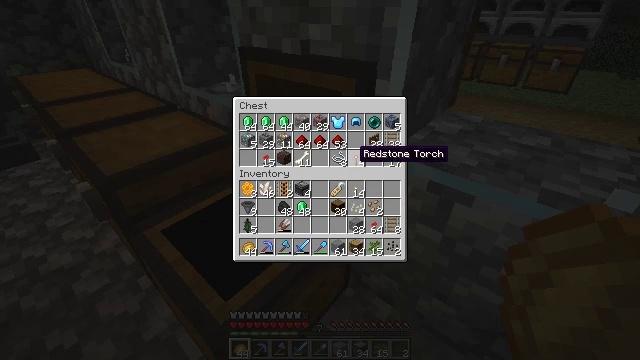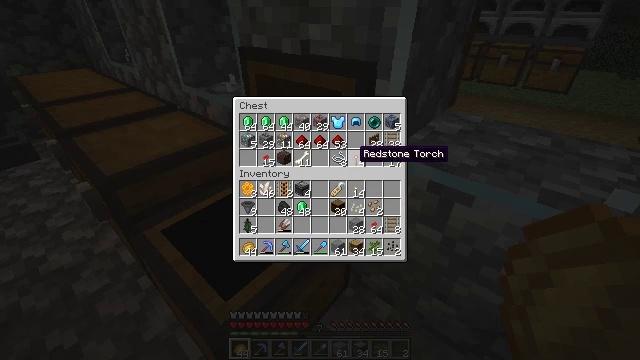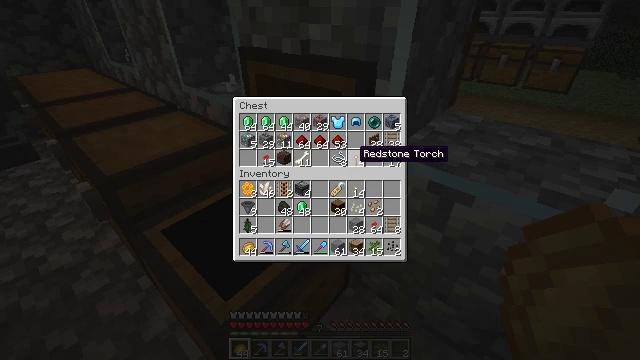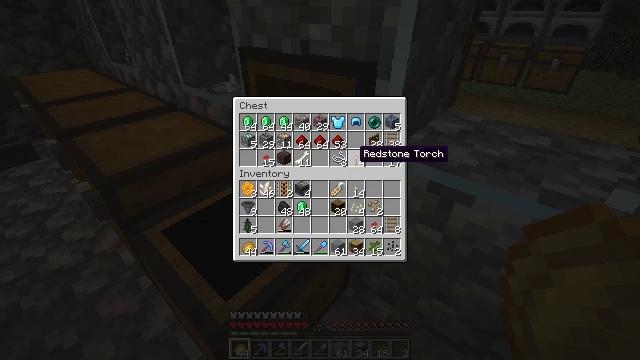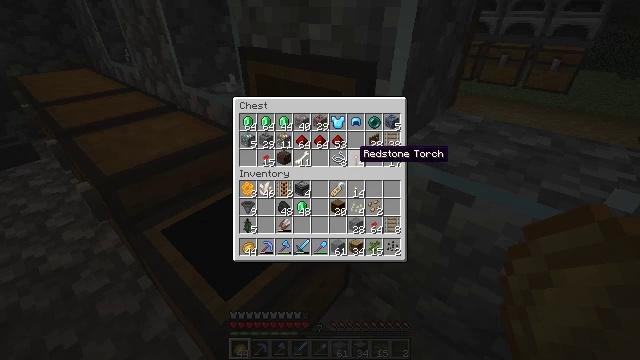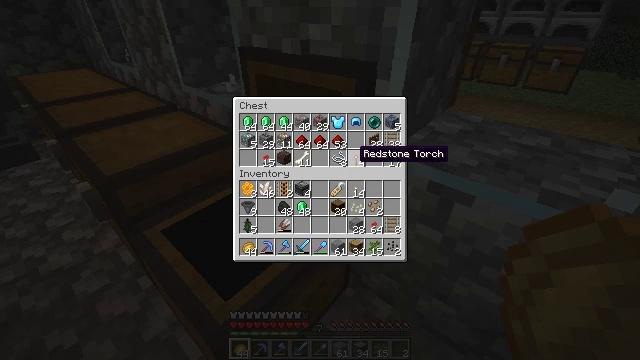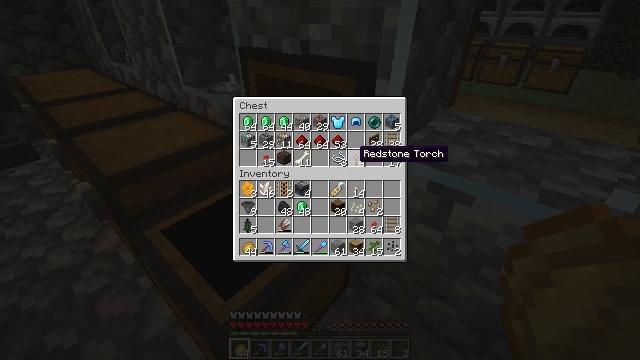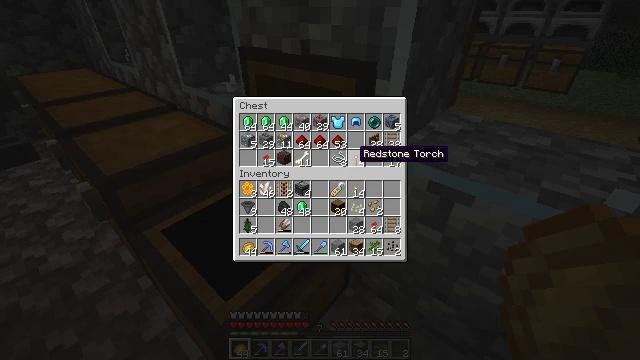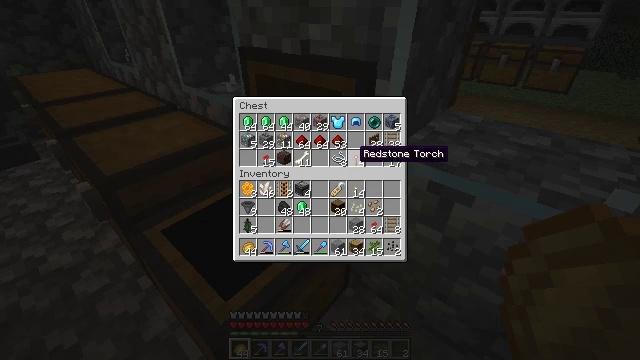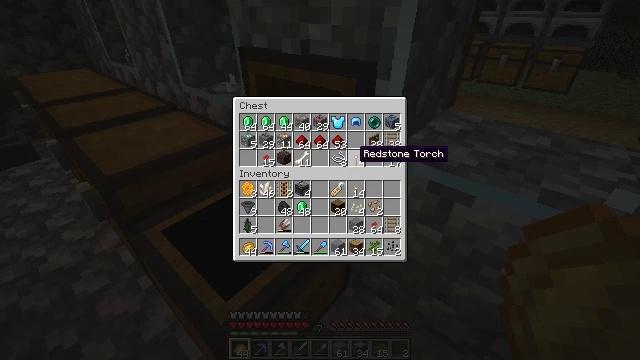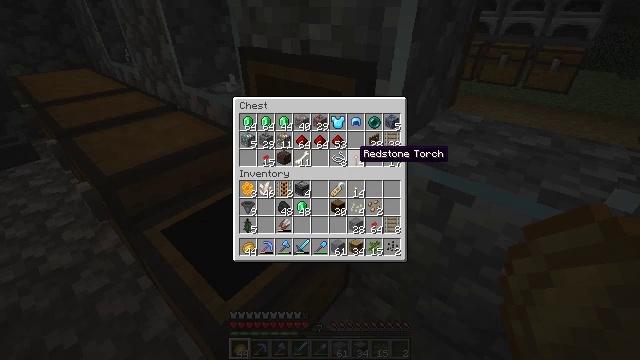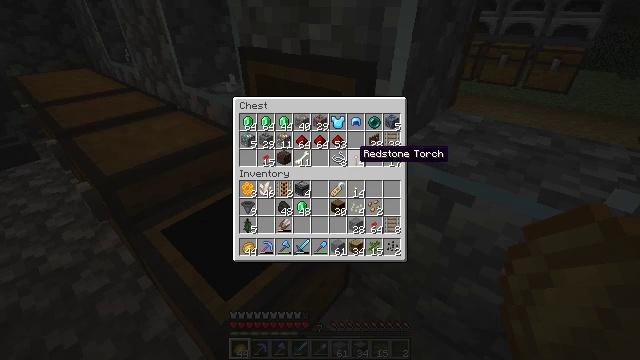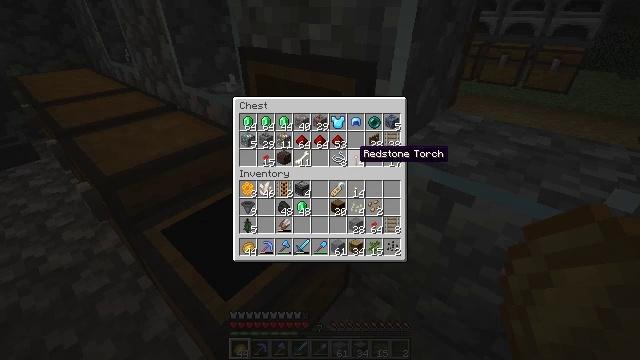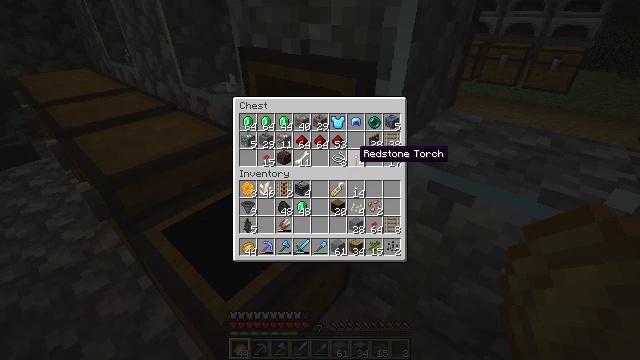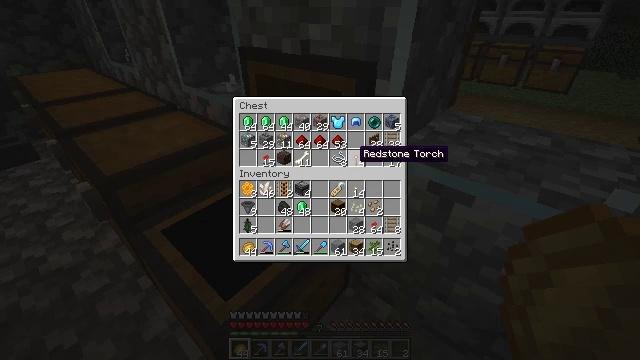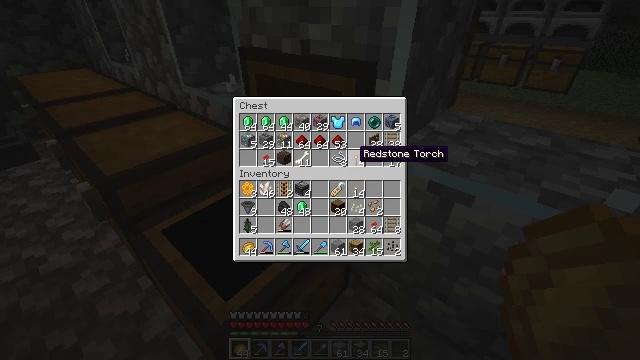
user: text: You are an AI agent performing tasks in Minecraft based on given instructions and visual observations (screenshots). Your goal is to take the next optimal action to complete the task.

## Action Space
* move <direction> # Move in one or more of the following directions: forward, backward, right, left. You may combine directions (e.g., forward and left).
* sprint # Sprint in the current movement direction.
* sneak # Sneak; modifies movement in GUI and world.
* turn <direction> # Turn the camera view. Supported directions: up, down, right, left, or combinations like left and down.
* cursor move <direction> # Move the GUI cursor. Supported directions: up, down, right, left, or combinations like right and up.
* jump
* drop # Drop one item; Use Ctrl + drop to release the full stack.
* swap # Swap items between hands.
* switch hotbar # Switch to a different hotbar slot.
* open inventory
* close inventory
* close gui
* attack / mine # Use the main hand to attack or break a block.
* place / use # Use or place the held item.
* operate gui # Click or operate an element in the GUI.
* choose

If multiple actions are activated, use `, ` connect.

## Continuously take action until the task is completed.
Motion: motion action
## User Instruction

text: Retrieve the brewing stand by breaking it.
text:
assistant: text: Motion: no_op
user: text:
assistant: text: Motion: no_op
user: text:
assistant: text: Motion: no_op
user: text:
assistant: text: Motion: no_op
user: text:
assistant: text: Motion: no_op
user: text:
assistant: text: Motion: no_op
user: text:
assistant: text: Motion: no_op
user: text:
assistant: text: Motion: no_op
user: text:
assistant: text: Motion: no_op
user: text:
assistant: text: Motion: no_op
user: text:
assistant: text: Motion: no_op
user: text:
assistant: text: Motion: no_op
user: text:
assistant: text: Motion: no_op
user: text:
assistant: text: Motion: no_op
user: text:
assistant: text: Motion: no_op
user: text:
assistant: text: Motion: no_op
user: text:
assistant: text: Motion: no_op
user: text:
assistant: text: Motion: no_op
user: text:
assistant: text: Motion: no_op
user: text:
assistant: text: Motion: no_op
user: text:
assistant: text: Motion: no_op
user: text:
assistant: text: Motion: no_op
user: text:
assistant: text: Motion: no_op
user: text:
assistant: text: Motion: no_op
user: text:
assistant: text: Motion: no_op
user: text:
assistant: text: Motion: no_op
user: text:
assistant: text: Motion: cursor move right
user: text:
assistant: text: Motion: no_op
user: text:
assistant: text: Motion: no_op
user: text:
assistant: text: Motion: no_op